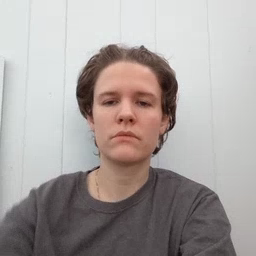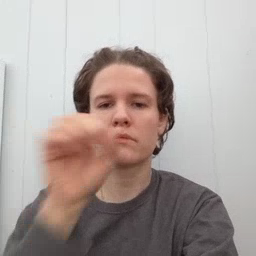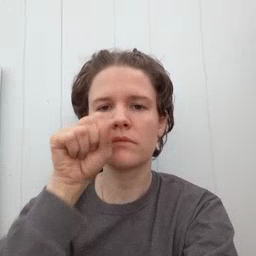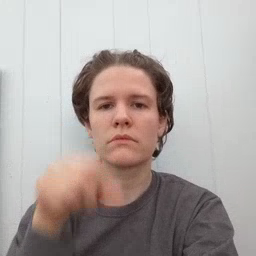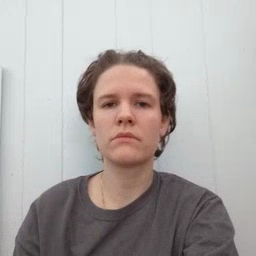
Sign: carrot